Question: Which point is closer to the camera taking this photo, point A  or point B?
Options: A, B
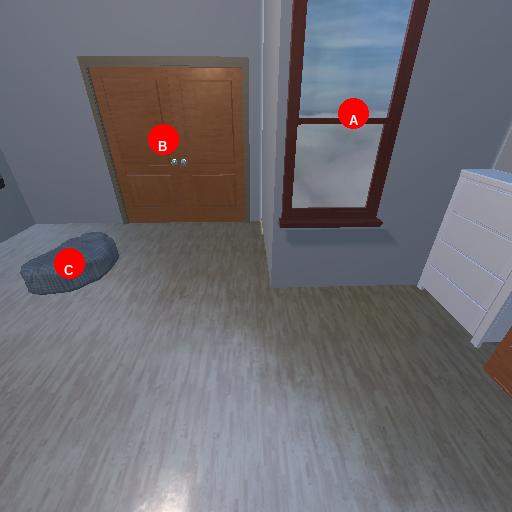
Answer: A